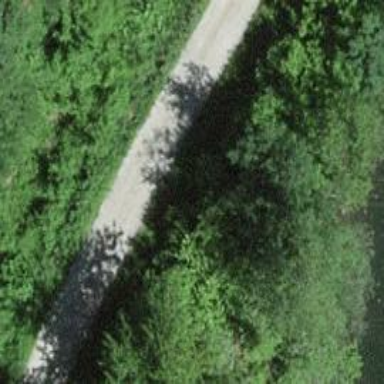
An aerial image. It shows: Pebblestone track with grade2 quality.